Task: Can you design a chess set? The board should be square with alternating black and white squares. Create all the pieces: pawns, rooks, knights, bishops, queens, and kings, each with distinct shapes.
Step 354:
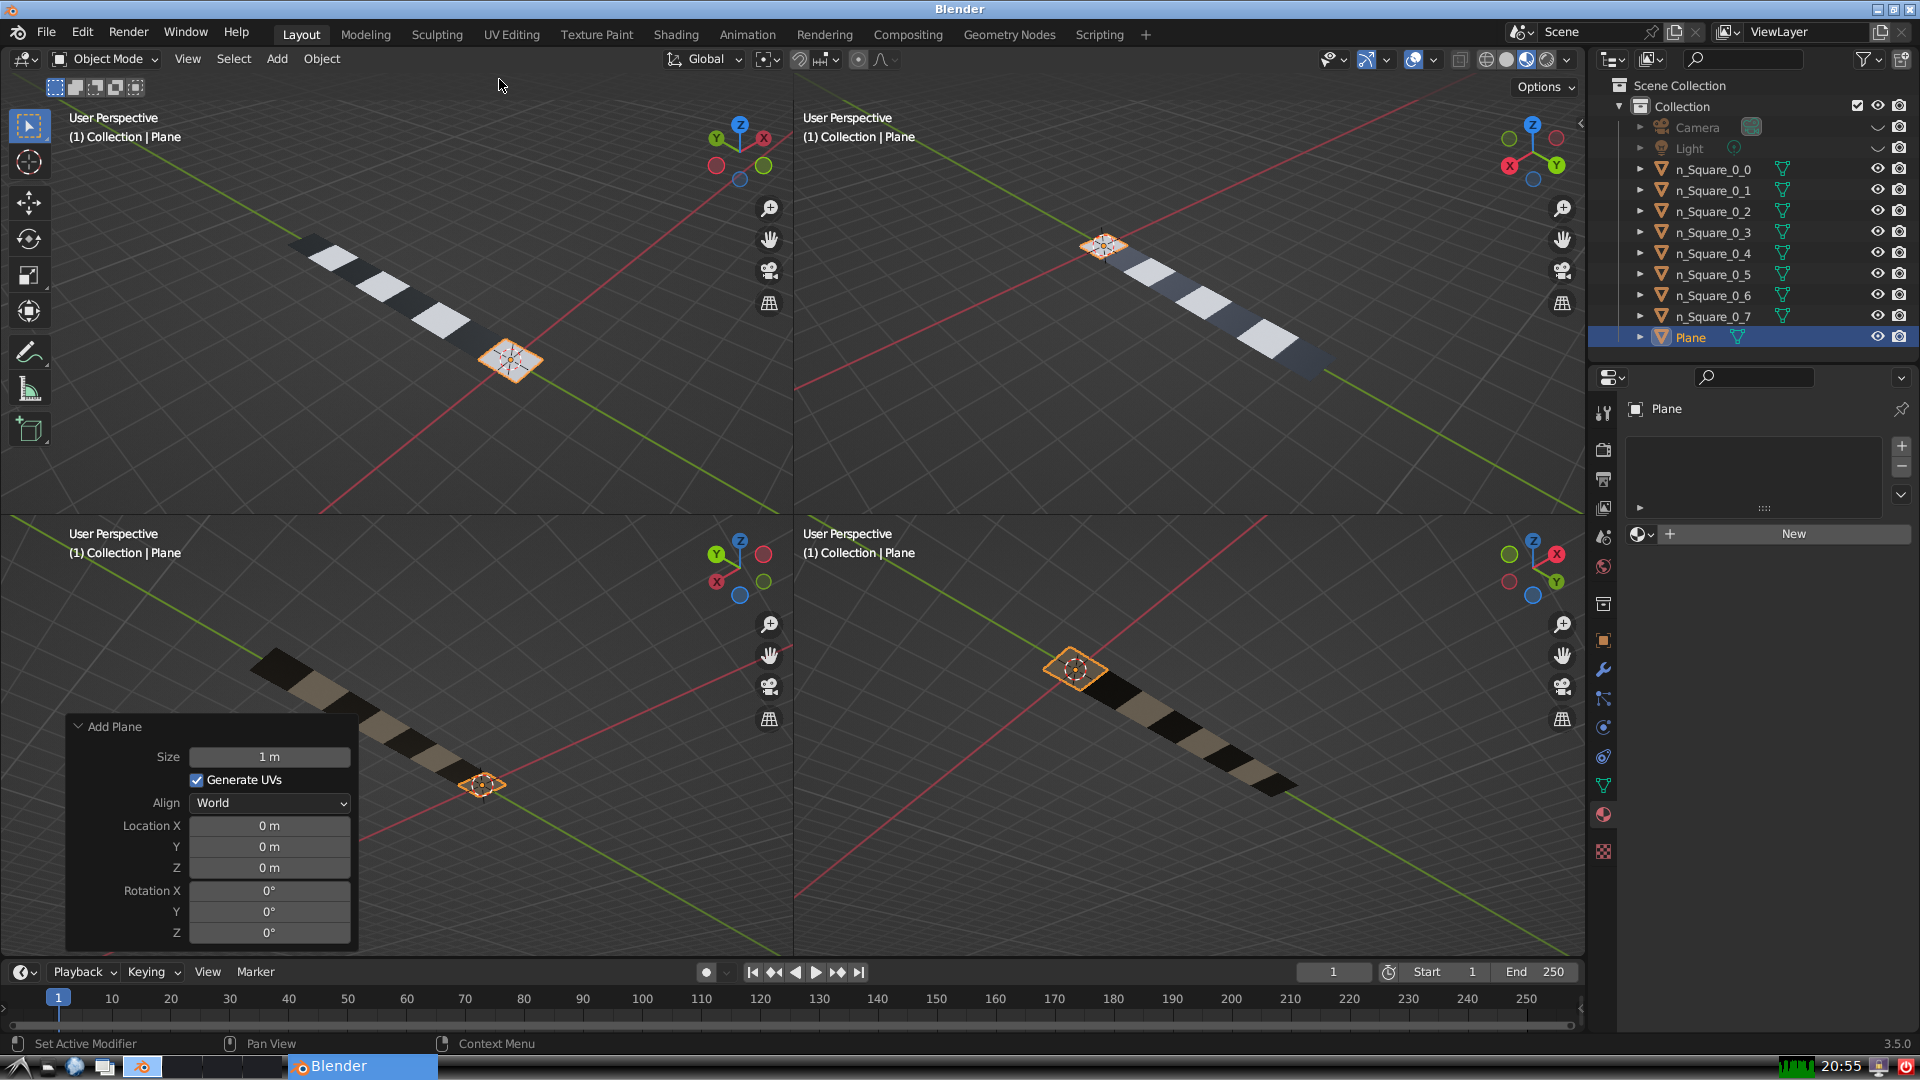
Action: {"mouse_move": [270, 758]}